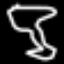
Label: hourglass